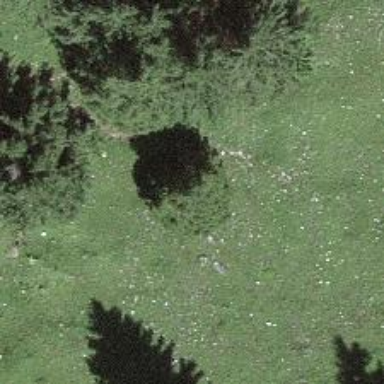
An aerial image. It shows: Beautiful tree in nature.